Question: I have the following 2 queries.
'''
Query 1 :
select distinct(thread_id) from records where client_name='MyClient'
Query 2 :
select max(thread_no) from records
where thread_id='loop_result_from_above_query' AND action='Reviewed'
'''
Is it possible to combine them into a single query ?
The second query is run on every result of the first query.
## Thank you.
See attached image of a small snippet of mysql records.

I need a single mysql query to output only records which have action="MyAction" as the latest records for a given set of thread_ids. In the sample data set : record with Sr: 7201
I hope this helps in helping me :)
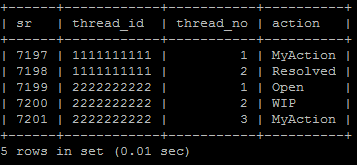
Answer: '''
SELECT client_name, thread_id, MAX(thread_no) max_thread
FROM records
WHERE action='Reviewed' AND client_name='MyClient'
GROUP BY client_name, thread_id
'''
'''
SELECT a.*
FROM records a
INNER JOIN
(
SELECT thread_id, max(sr) max_sr
FROM records
GROUP BY thread_id
) b ON a.thread_id = b.thread_id AND
a.sr = b.max_sr
WHERE a.action = 'MyAction'
'''